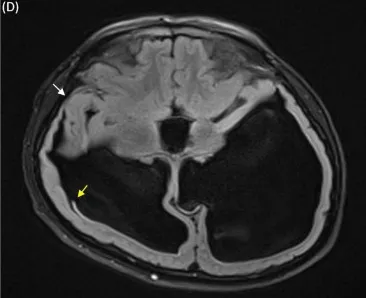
MRI images of the patient's head.
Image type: radiology (mri)